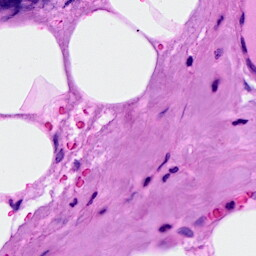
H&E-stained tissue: Breast